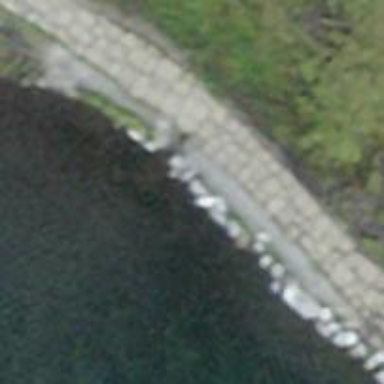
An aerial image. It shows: Rocky track with grade2 quality surface.